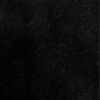
Label: dusty